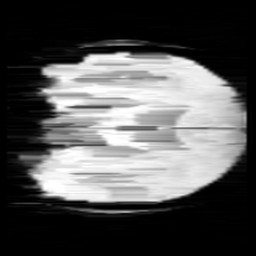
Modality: minIP
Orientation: coronal
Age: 10
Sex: female
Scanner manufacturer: siemens
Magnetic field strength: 3 T
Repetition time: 0.027 s
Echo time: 0.02 s